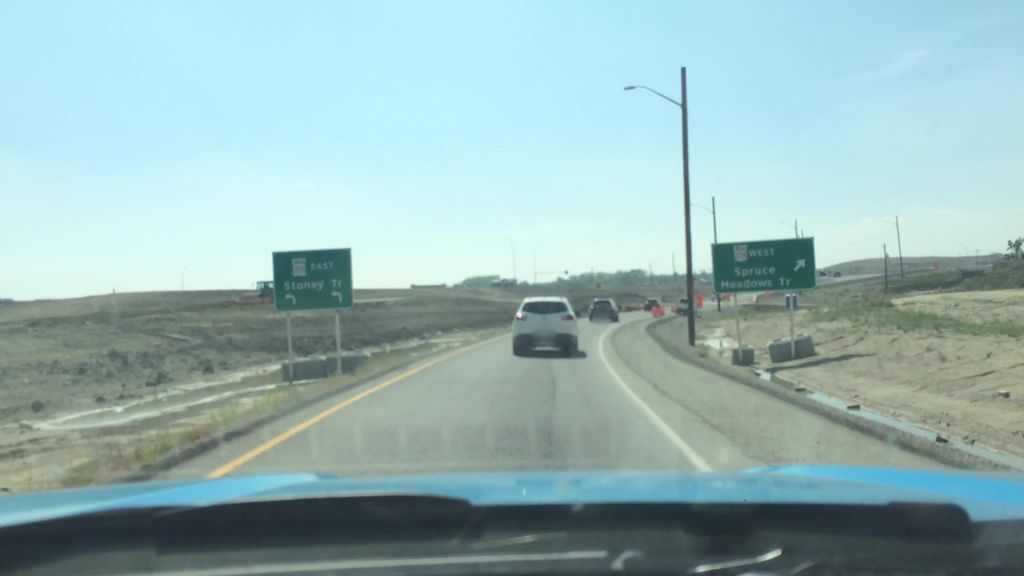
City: calgary